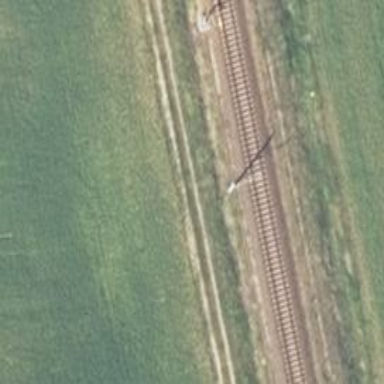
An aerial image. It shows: Light railway signal with light crossing form.